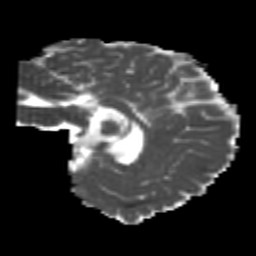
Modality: MD
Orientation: sagittal
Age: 22
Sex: female
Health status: healthy
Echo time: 0.074 s